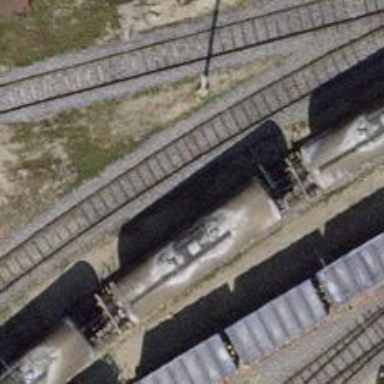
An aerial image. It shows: Single-track railway spur.